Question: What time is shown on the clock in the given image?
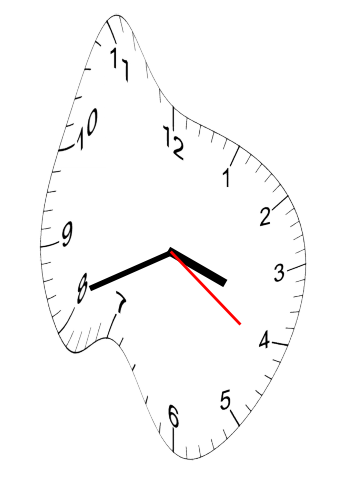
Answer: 03:41:21